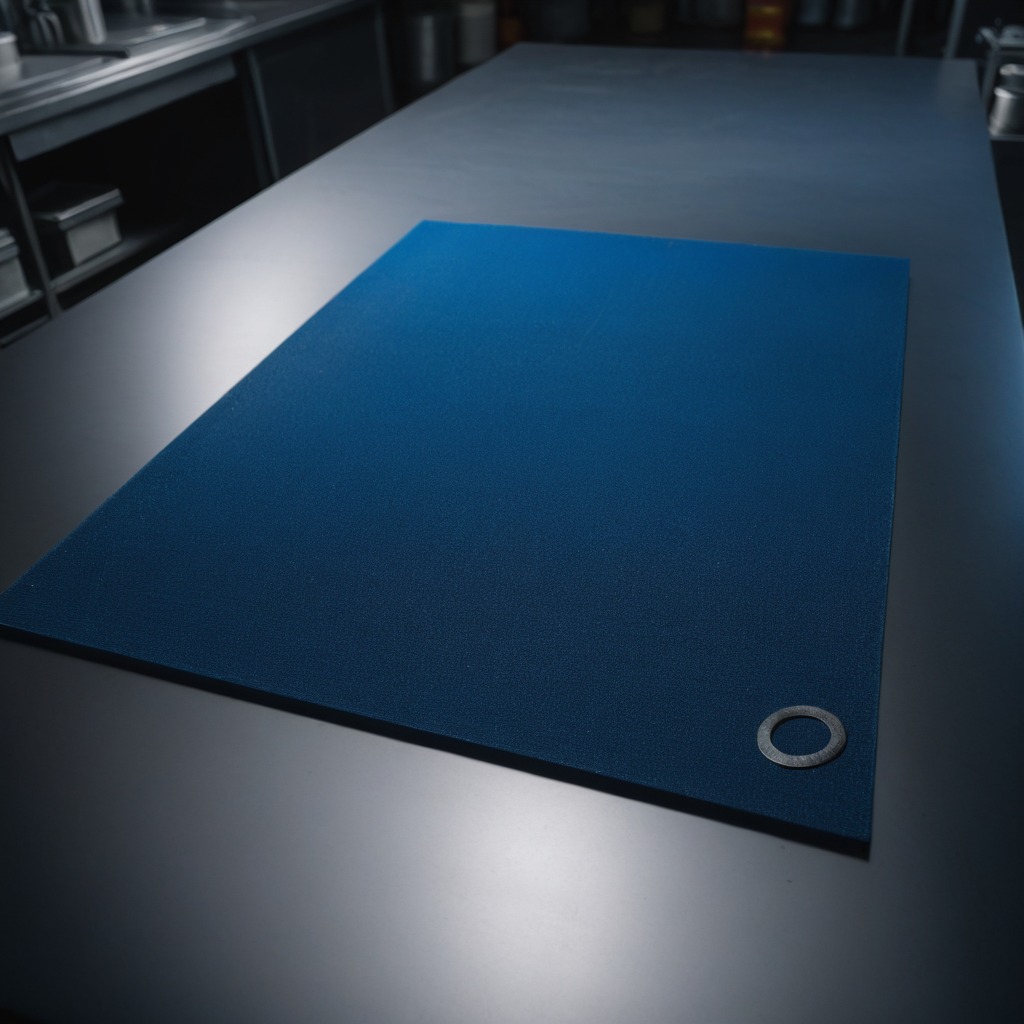
A flat metal washer is lying on the granite tabletop.